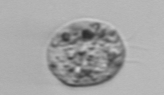
Label: Amoeba